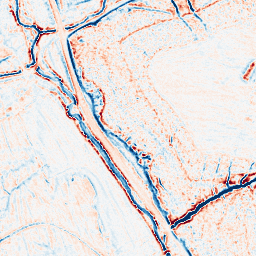
Category: edge_preserving
Decomposition family: bilateral
Decomposition parameters: d: 9
sigma_color: 100
sigma_space: 50
Upsampling method: quadratic
Upsampling parameters: scale: 2
Upsampling scale: 2